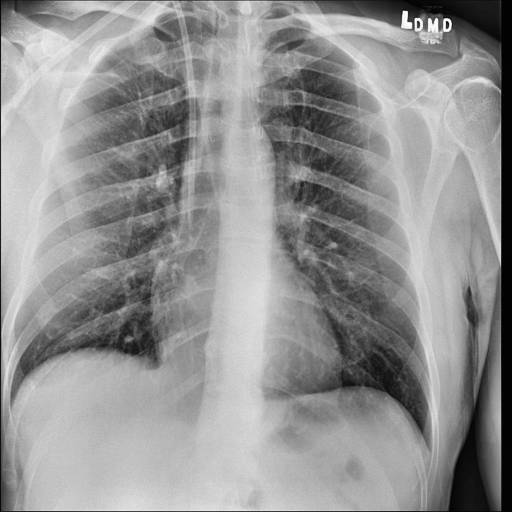
Finding: NORMAL